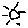
Label: sun